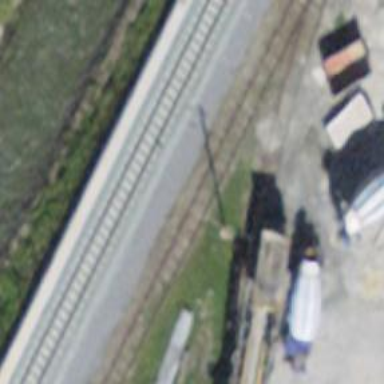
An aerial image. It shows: Narrow-gauge railway spur.